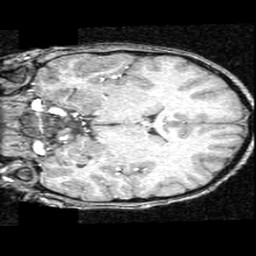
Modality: T1w
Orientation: coronal
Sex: male
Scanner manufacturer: ge
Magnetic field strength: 1.5 T
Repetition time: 21 s
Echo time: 0.008 s